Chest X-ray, PA view. Patient: 19 years old, sex F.
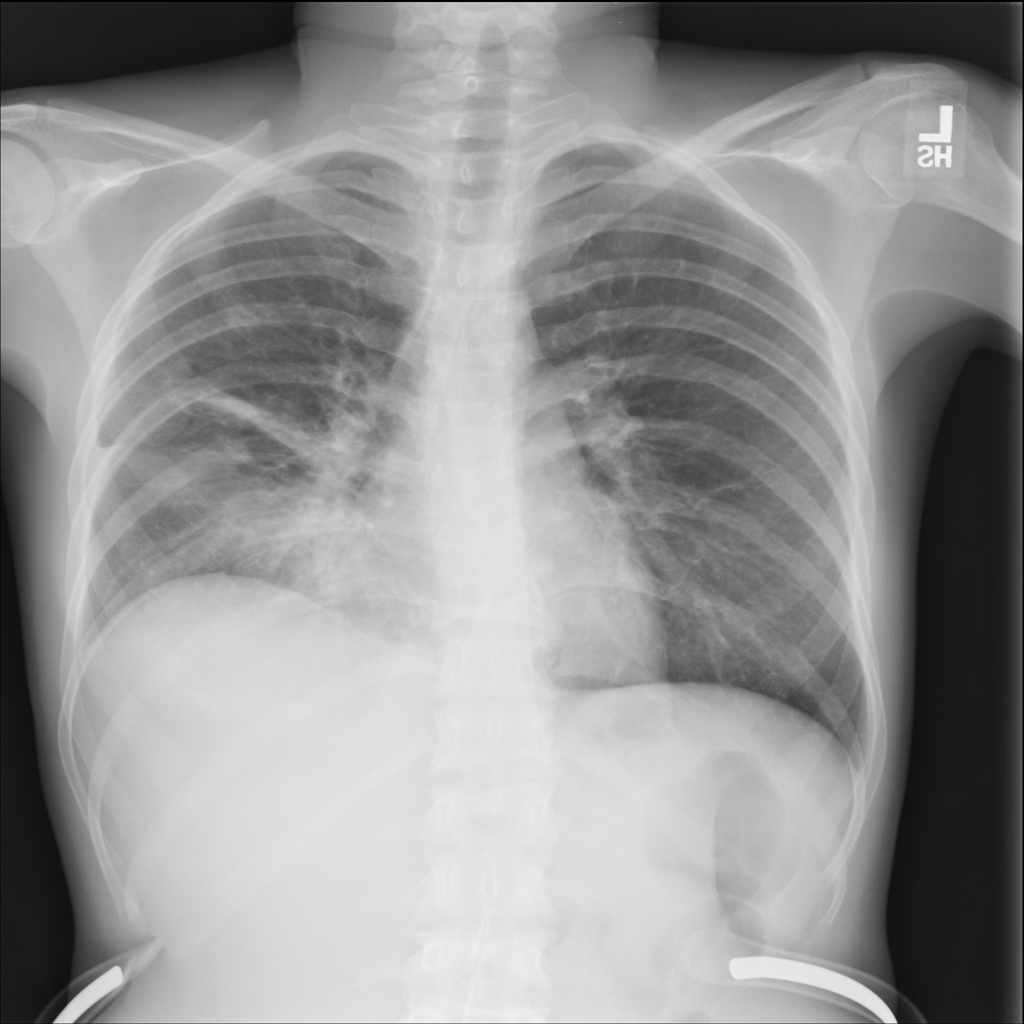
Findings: Atelectasis